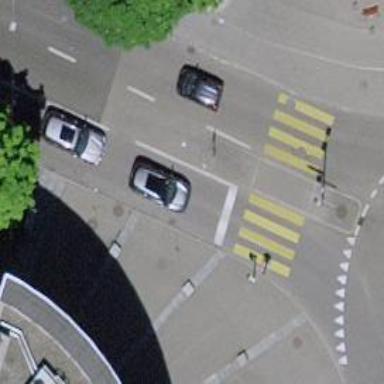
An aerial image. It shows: Asphalt platform for public transport.